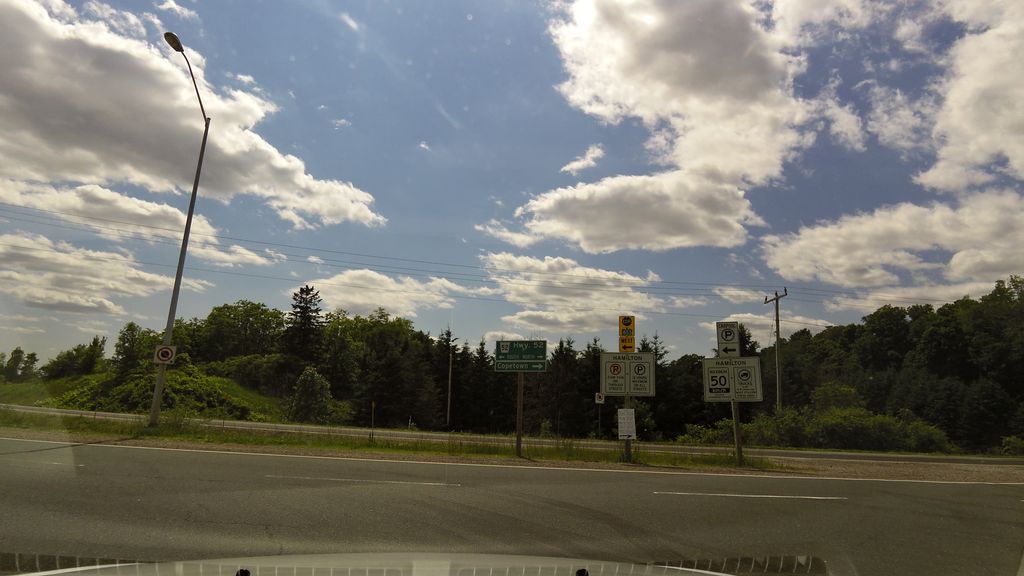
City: hamilton